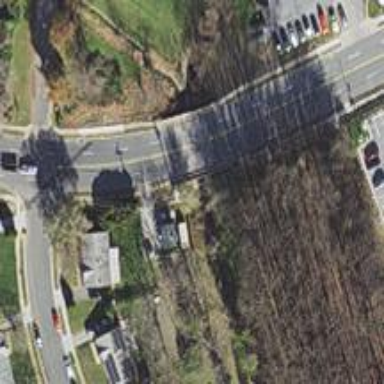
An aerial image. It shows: Secondary road on asphalt bridge with beam structure.